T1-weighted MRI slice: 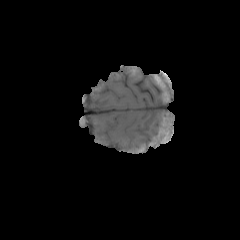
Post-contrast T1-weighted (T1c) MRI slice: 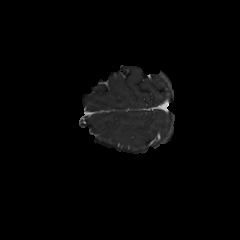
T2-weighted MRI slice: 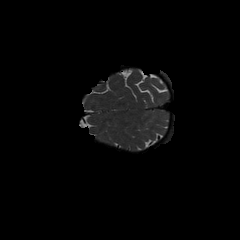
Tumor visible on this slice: no